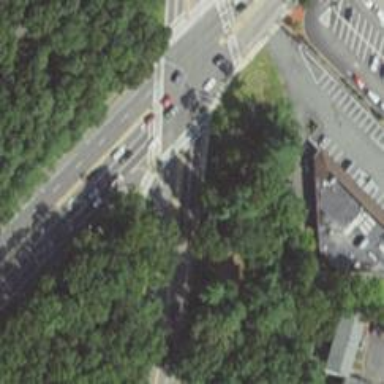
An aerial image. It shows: Footway located on traffic island.